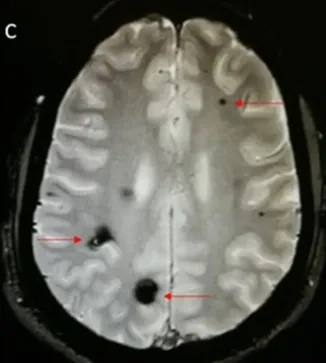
(C,D) Axial gradient echo images, multiple lesions shown by red arrows.
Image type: radiology (mri)